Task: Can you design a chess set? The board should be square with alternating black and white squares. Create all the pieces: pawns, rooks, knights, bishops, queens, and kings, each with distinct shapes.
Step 3258:
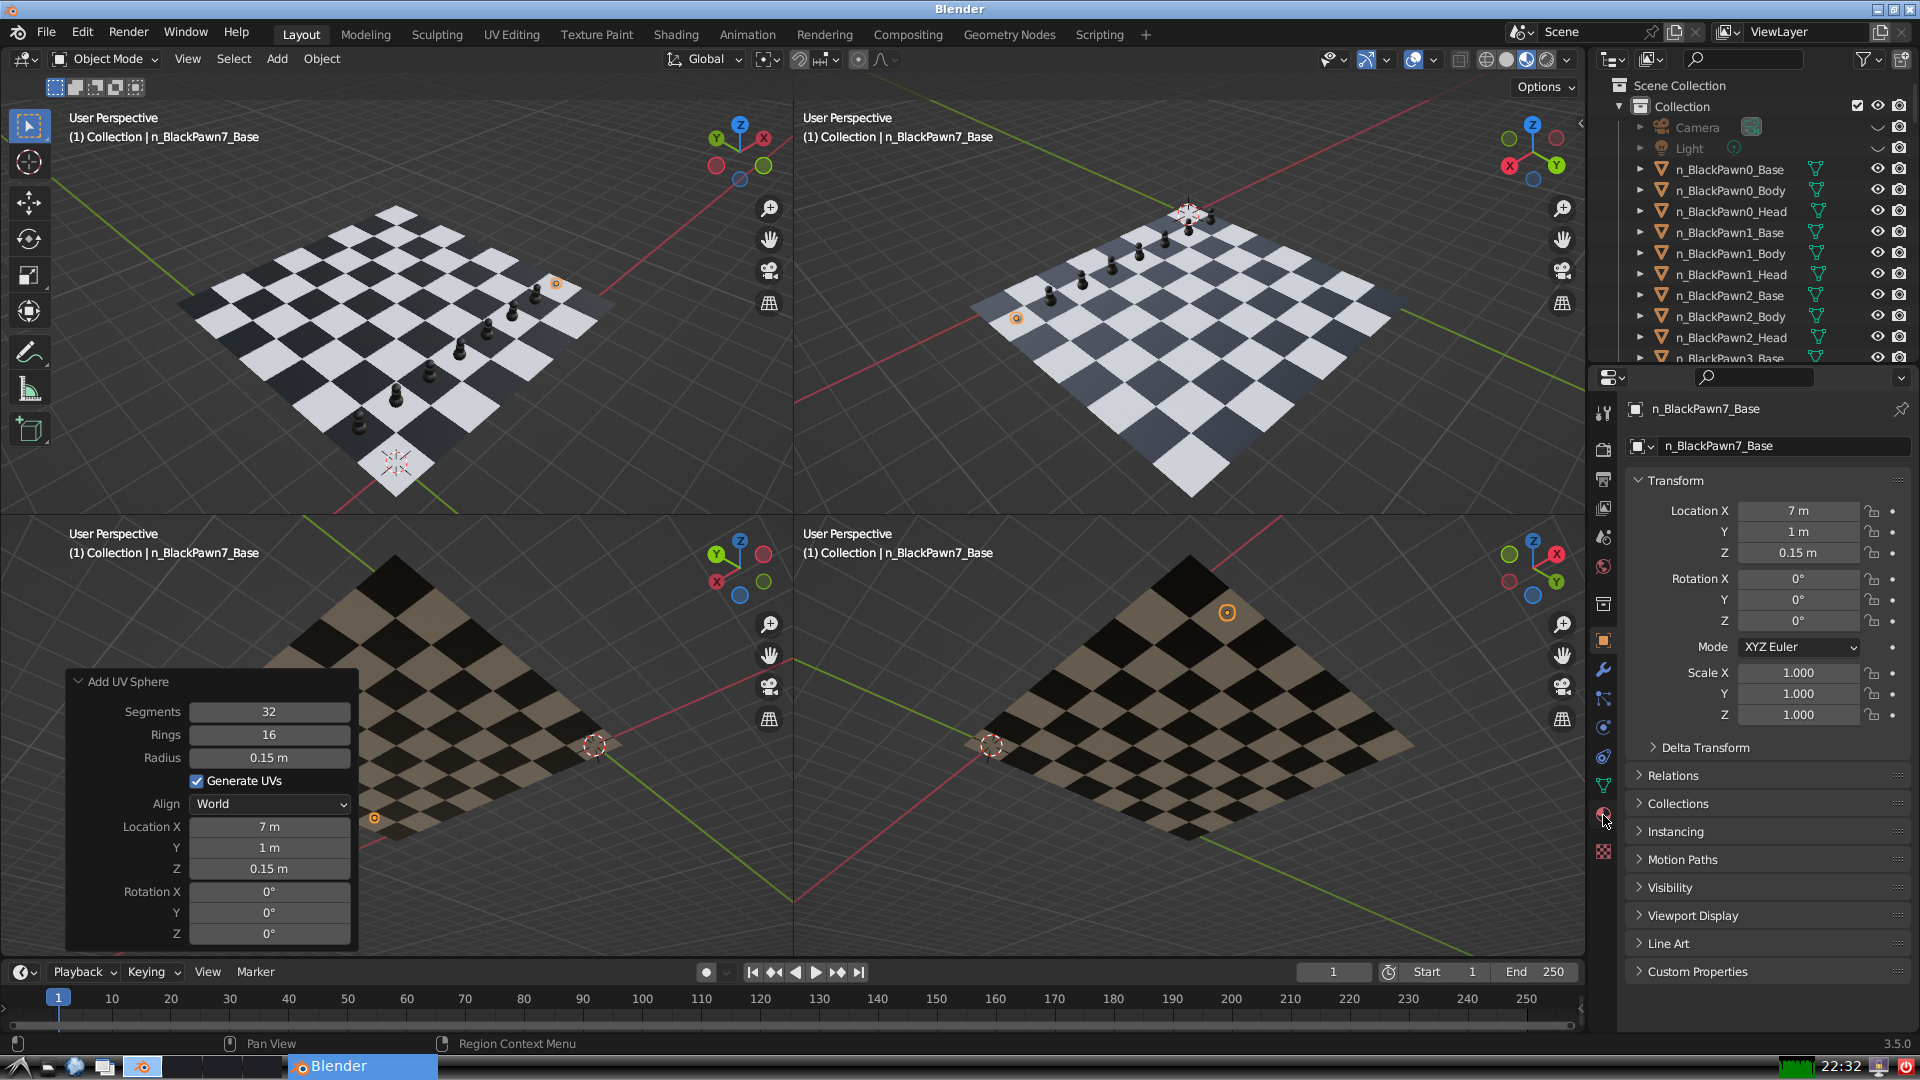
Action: click: no